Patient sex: M
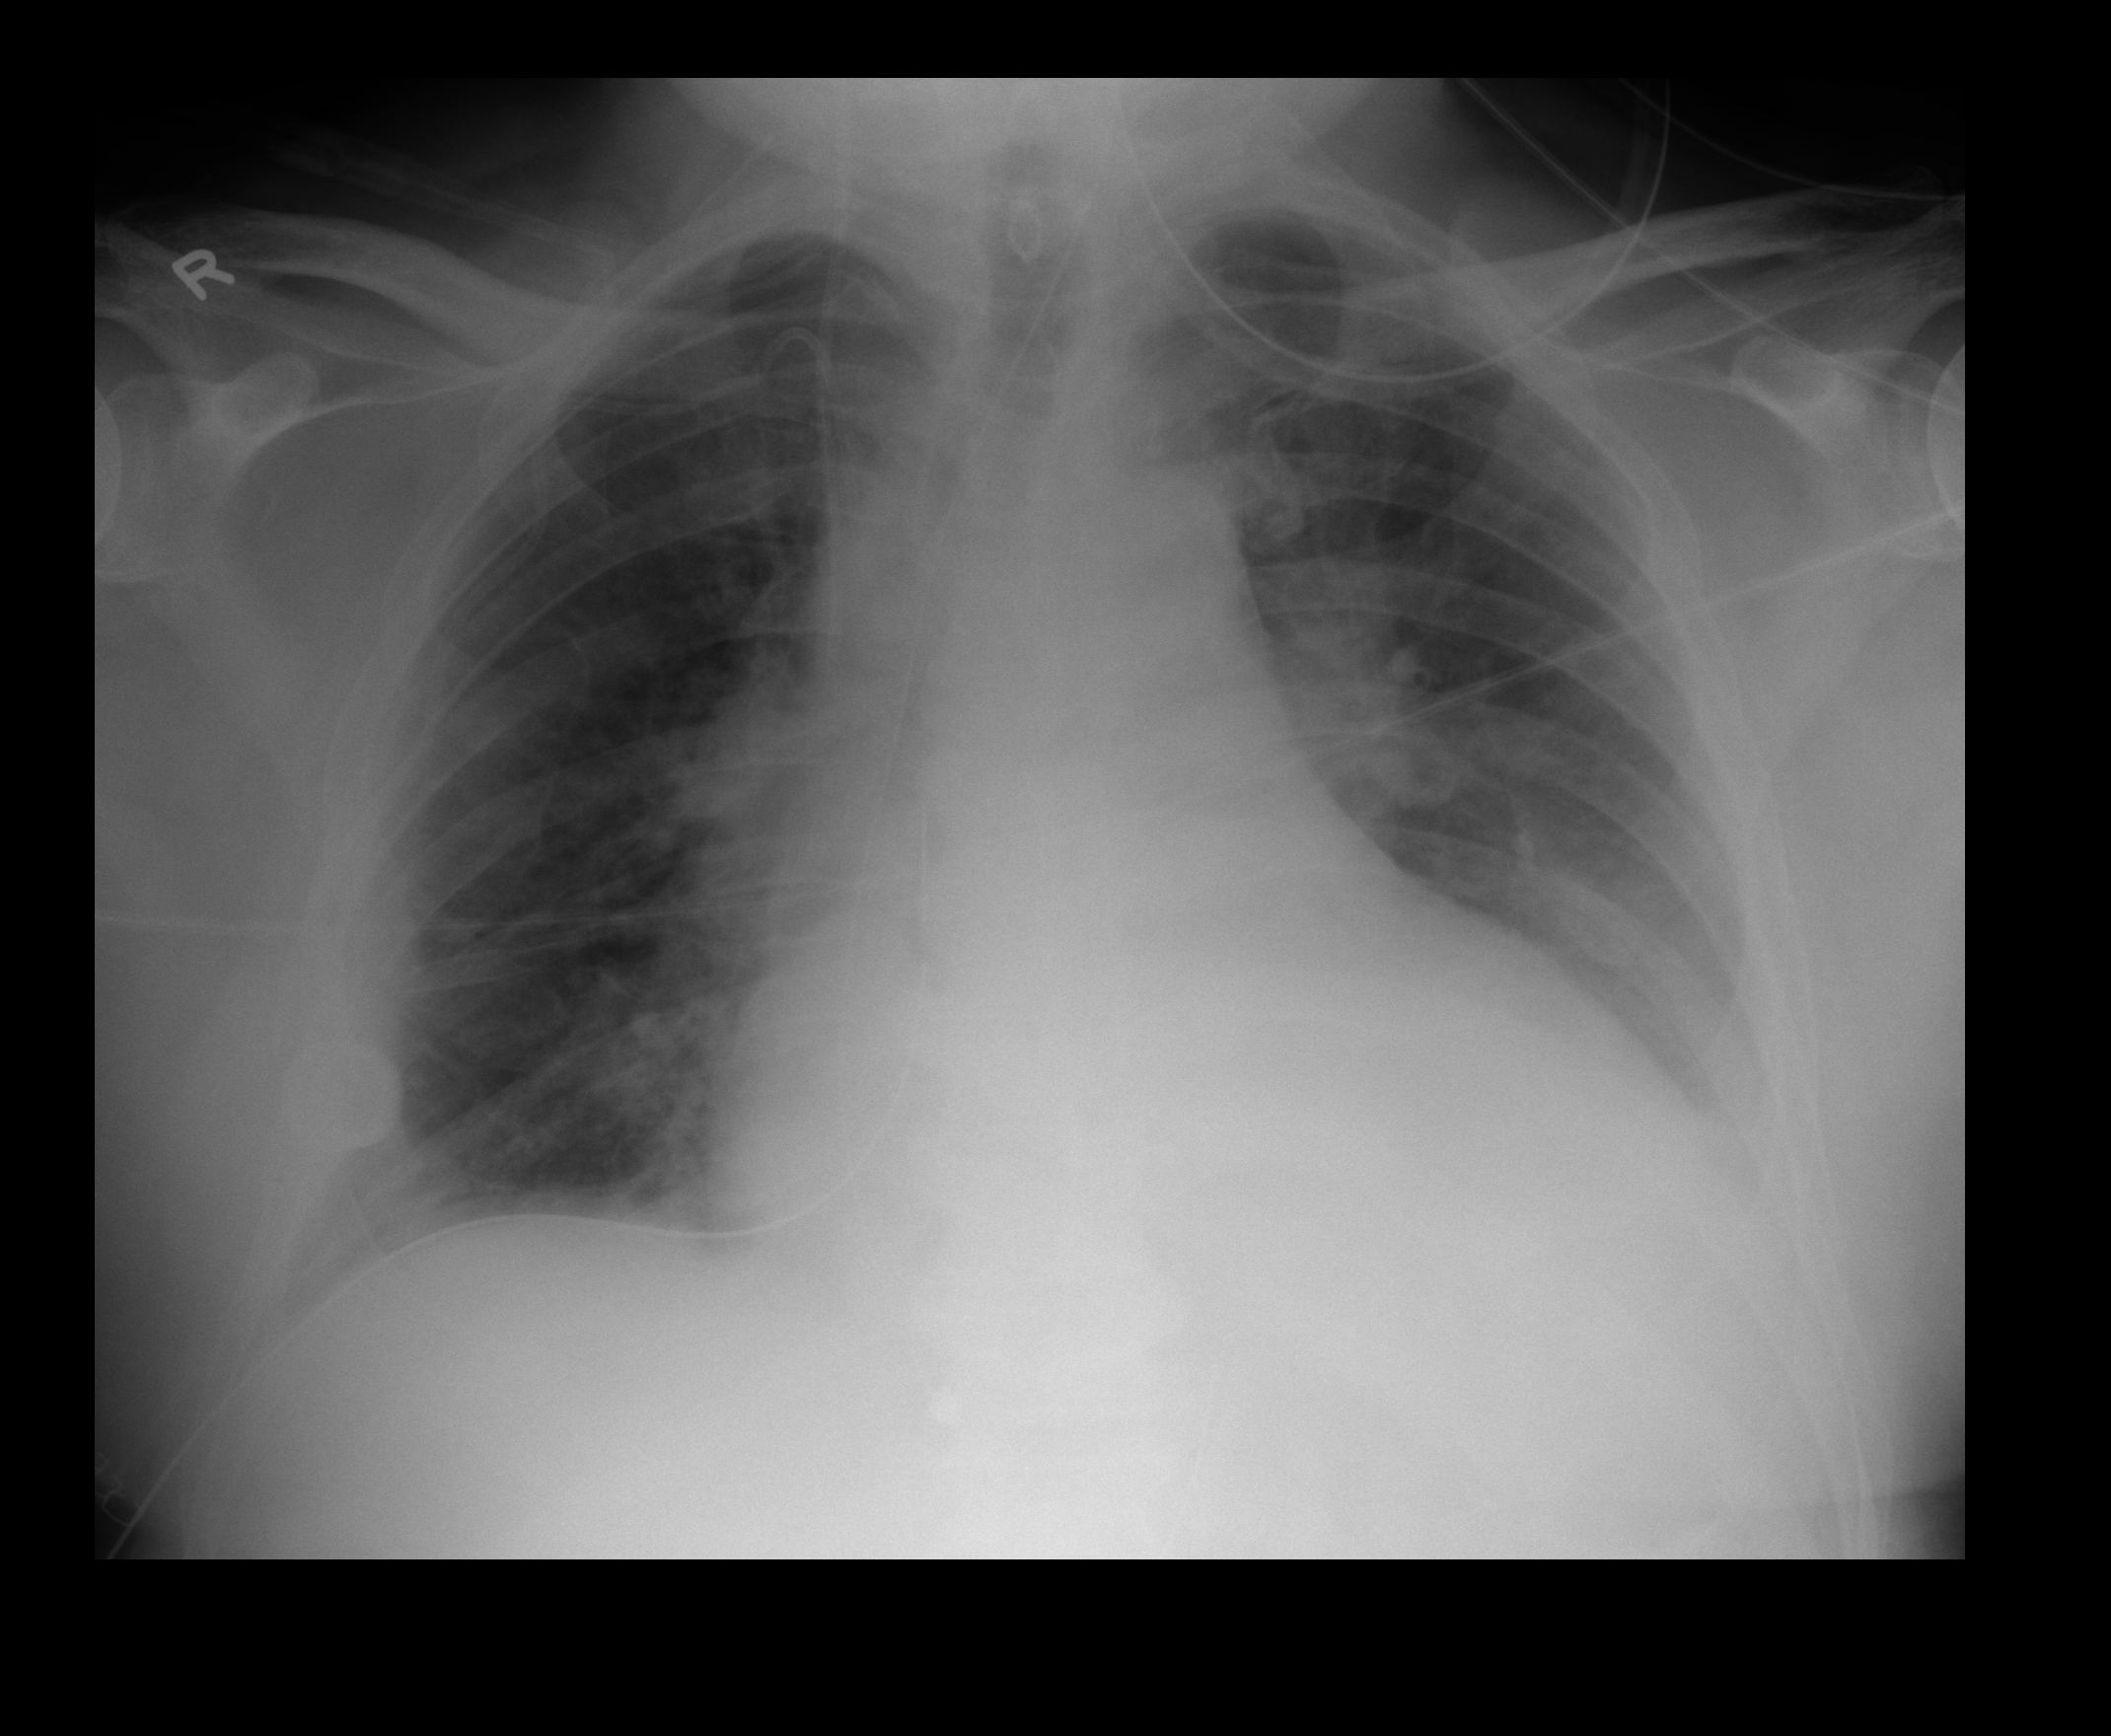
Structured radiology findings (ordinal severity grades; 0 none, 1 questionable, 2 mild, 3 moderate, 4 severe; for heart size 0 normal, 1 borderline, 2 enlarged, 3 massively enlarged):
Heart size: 3
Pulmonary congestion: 3
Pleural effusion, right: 0
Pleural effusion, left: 1
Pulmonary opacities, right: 0
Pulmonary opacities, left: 0
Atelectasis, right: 2
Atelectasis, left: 2